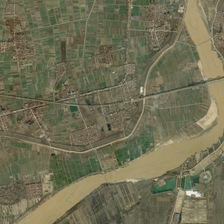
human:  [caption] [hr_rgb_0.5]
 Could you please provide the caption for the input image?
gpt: many pieces of farmlands are in two sides of a khaki river .

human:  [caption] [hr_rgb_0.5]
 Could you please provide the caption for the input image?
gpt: many pieces of farmlands are in two sides of a khaki river .

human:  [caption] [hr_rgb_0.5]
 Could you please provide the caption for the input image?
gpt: many pieces of farmlands are in two sides of a khaki river .

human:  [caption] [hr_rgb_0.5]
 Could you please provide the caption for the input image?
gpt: many pieces of farmlands are in two sides of a khaki river .

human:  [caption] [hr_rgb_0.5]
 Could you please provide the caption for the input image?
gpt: many pieces of farmlands are in two sides of a khaki river .